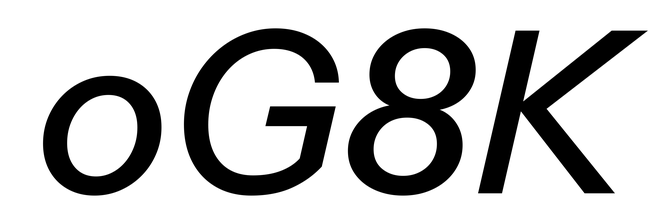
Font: InstrumentSans-Italic_Medium_Italic